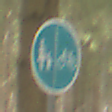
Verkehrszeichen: GetrennterRadUndGehwegRadwegRechts
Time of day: MorningAfternoon
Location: Outdoor (Nature)
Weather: Overcast
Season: Winter
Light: Natural